Question: Count the number of objects in the diagram.
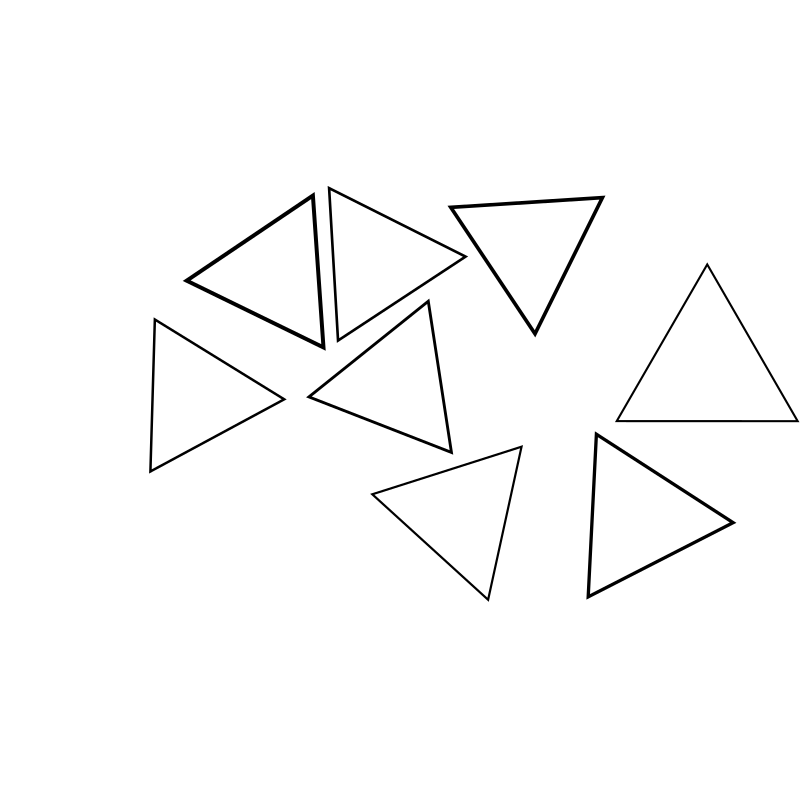
Answer: 8